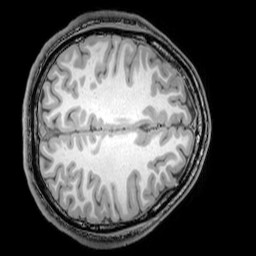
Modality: T1w
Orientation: axial
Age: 24
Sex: male
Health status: healthy
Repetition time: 0.081 s
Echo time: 0.037 s